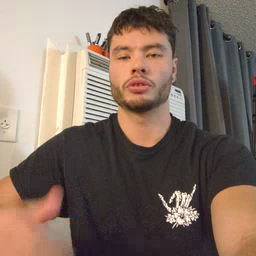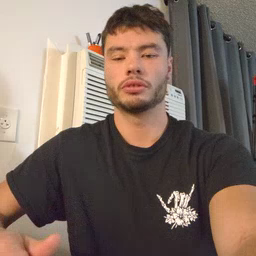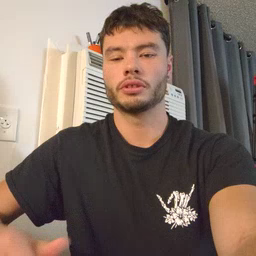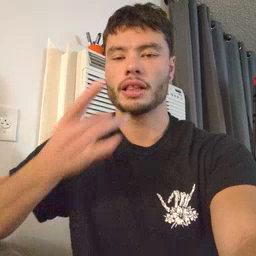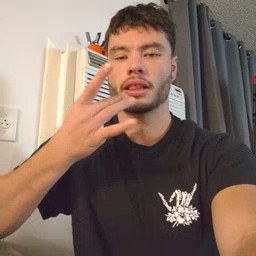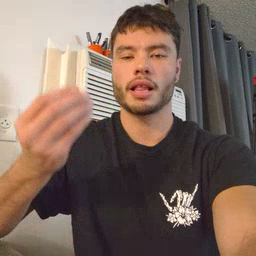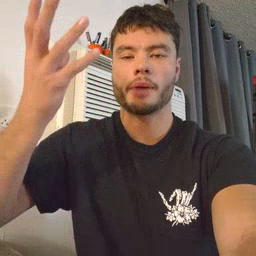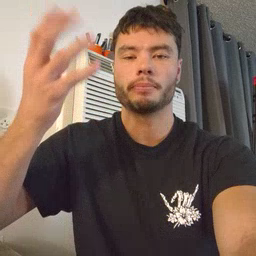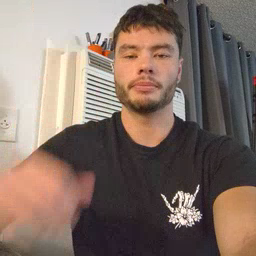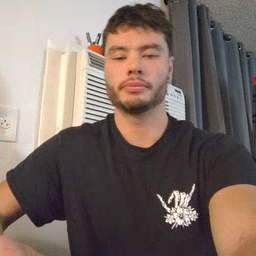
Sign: lamp